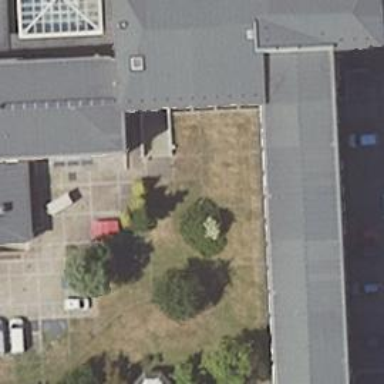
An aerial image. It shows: School.